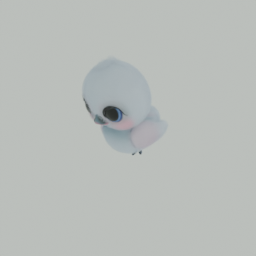
Label: animals